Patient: sex F, age 68
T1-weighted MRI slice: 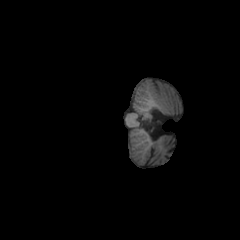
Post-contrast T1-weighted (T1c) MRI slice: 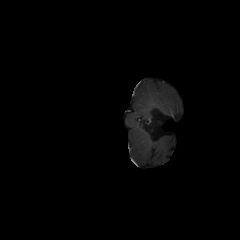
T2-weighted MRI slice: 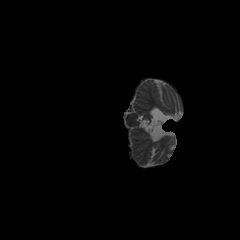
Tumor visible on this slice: no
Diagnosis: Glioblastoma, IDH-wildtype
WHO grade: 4